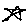
Label: star